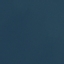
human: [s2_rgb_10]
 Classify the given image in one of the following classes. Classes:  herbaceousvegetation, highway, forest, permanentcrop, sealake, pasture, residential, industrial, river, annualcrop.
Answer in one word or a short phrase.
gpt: SeaLake